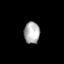
Tissue: lung
Cell type: Epithelial cells
Senescence score: 0.2387
Nuclear area (px): 335
Mean DAPI intensity: 175.675